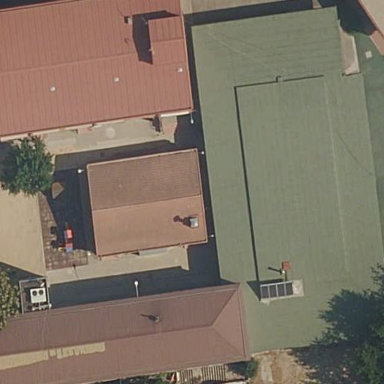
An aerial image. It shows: School building.